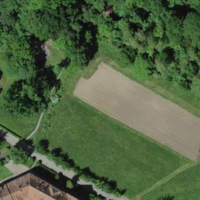
EUNIS habitat code: 53
Species observed at this site:
Anthocharis cardamines
Pholidoptera griseoaptera
Tetrix subulata
Pararge aegeria
Gonepteryx rhamni
Fagus sylvatica
Sympecma fusca
Polygonia c-album
Stachys sylvatica
Glis glis
Aglais urticae
Clytus arietis